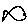
Label: fish